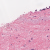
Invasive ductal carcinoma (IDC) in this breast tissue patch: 0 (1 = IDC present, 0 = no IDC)